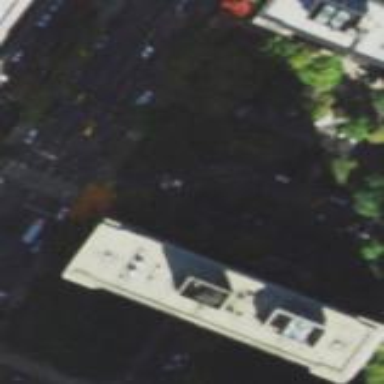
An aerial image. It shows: Apartment building with flat concrete roof.